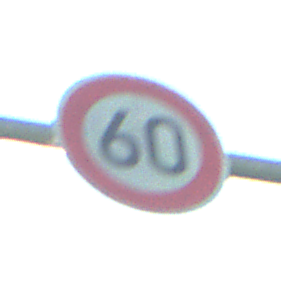
Verkehrszeichen: Geschwindigkeit60
Umgebung: Outdoor, Nature
Tageszeit: MorningAfternoon
Wetter: PartlyCloudy
Licht: Natural
Jahreszeit: NotSpecified
Kontrast: HighContrast